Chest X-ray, PA view. Patient: 24 years old, sex M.
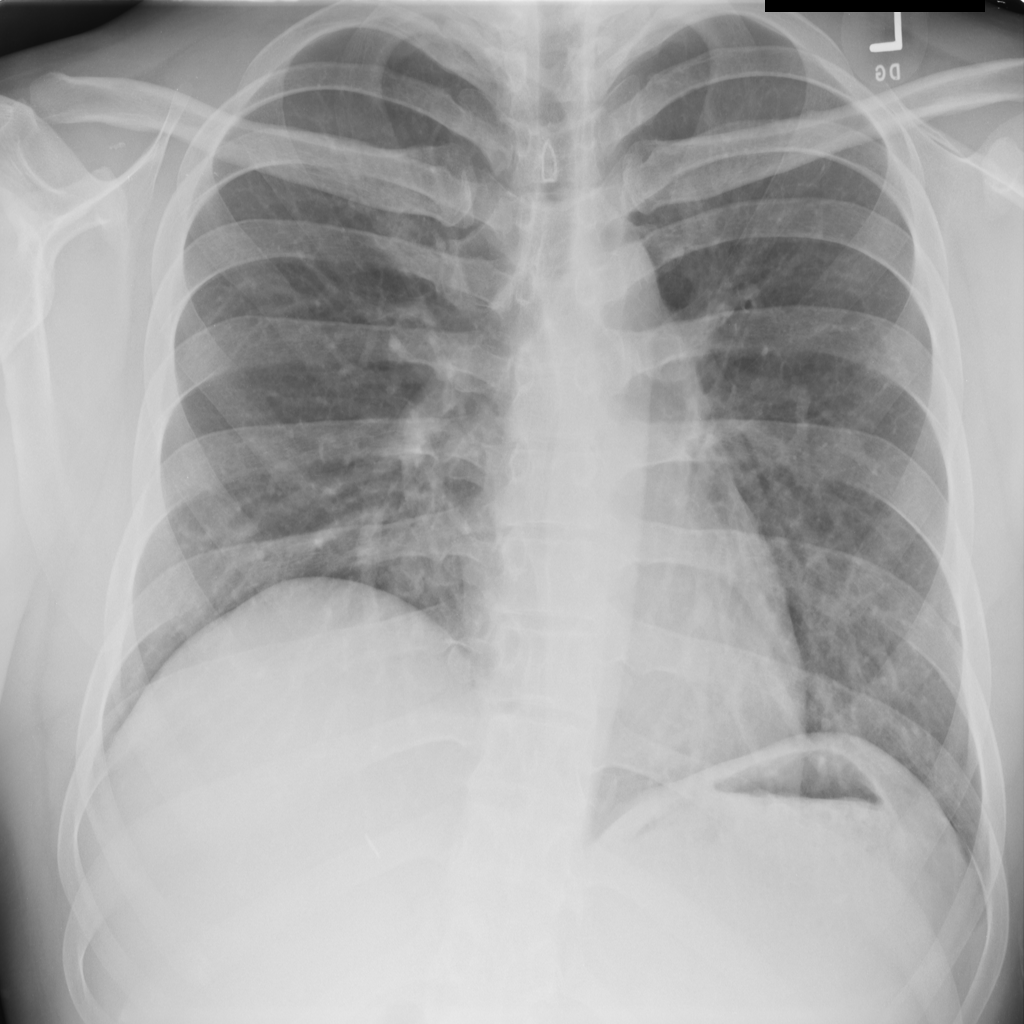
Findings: No Finding